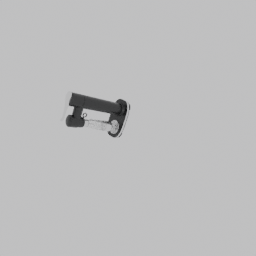
Label: appliances